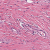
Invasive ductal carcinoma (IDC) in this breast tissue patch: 0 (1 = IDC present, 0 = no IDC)